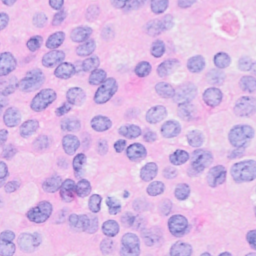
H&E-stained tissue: Breast